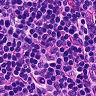
Metastatic tissue present: no